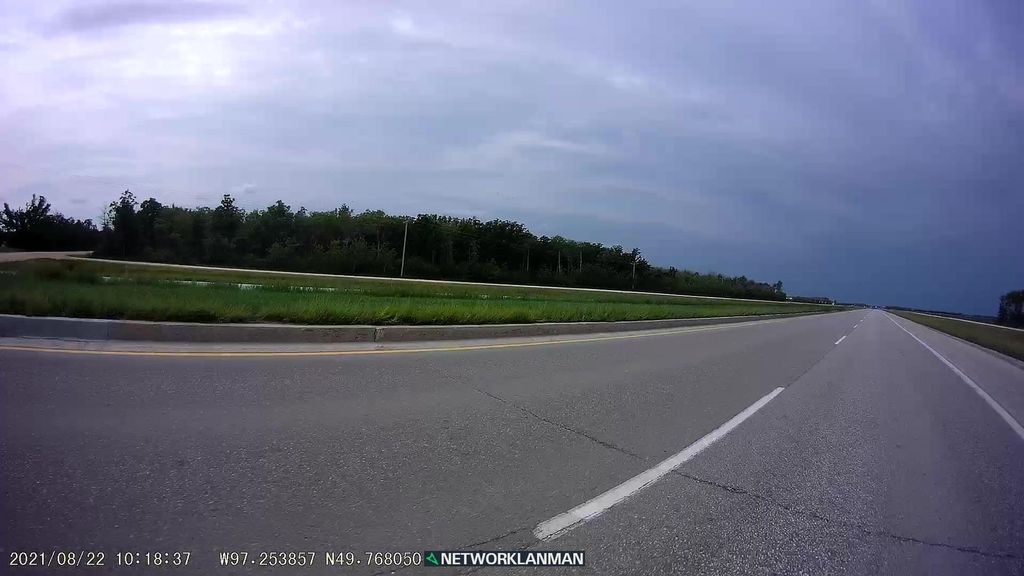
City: winnipeg